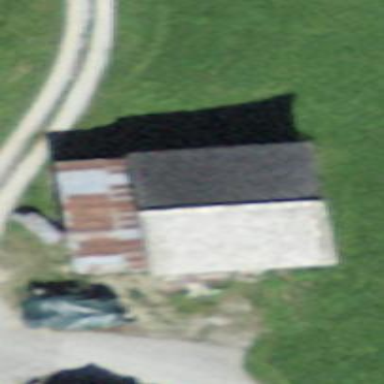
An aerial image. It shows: Rural barn.